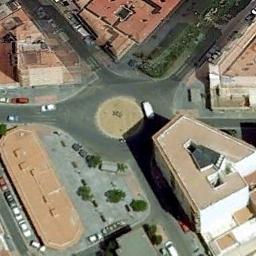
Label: roundabout